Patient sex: M
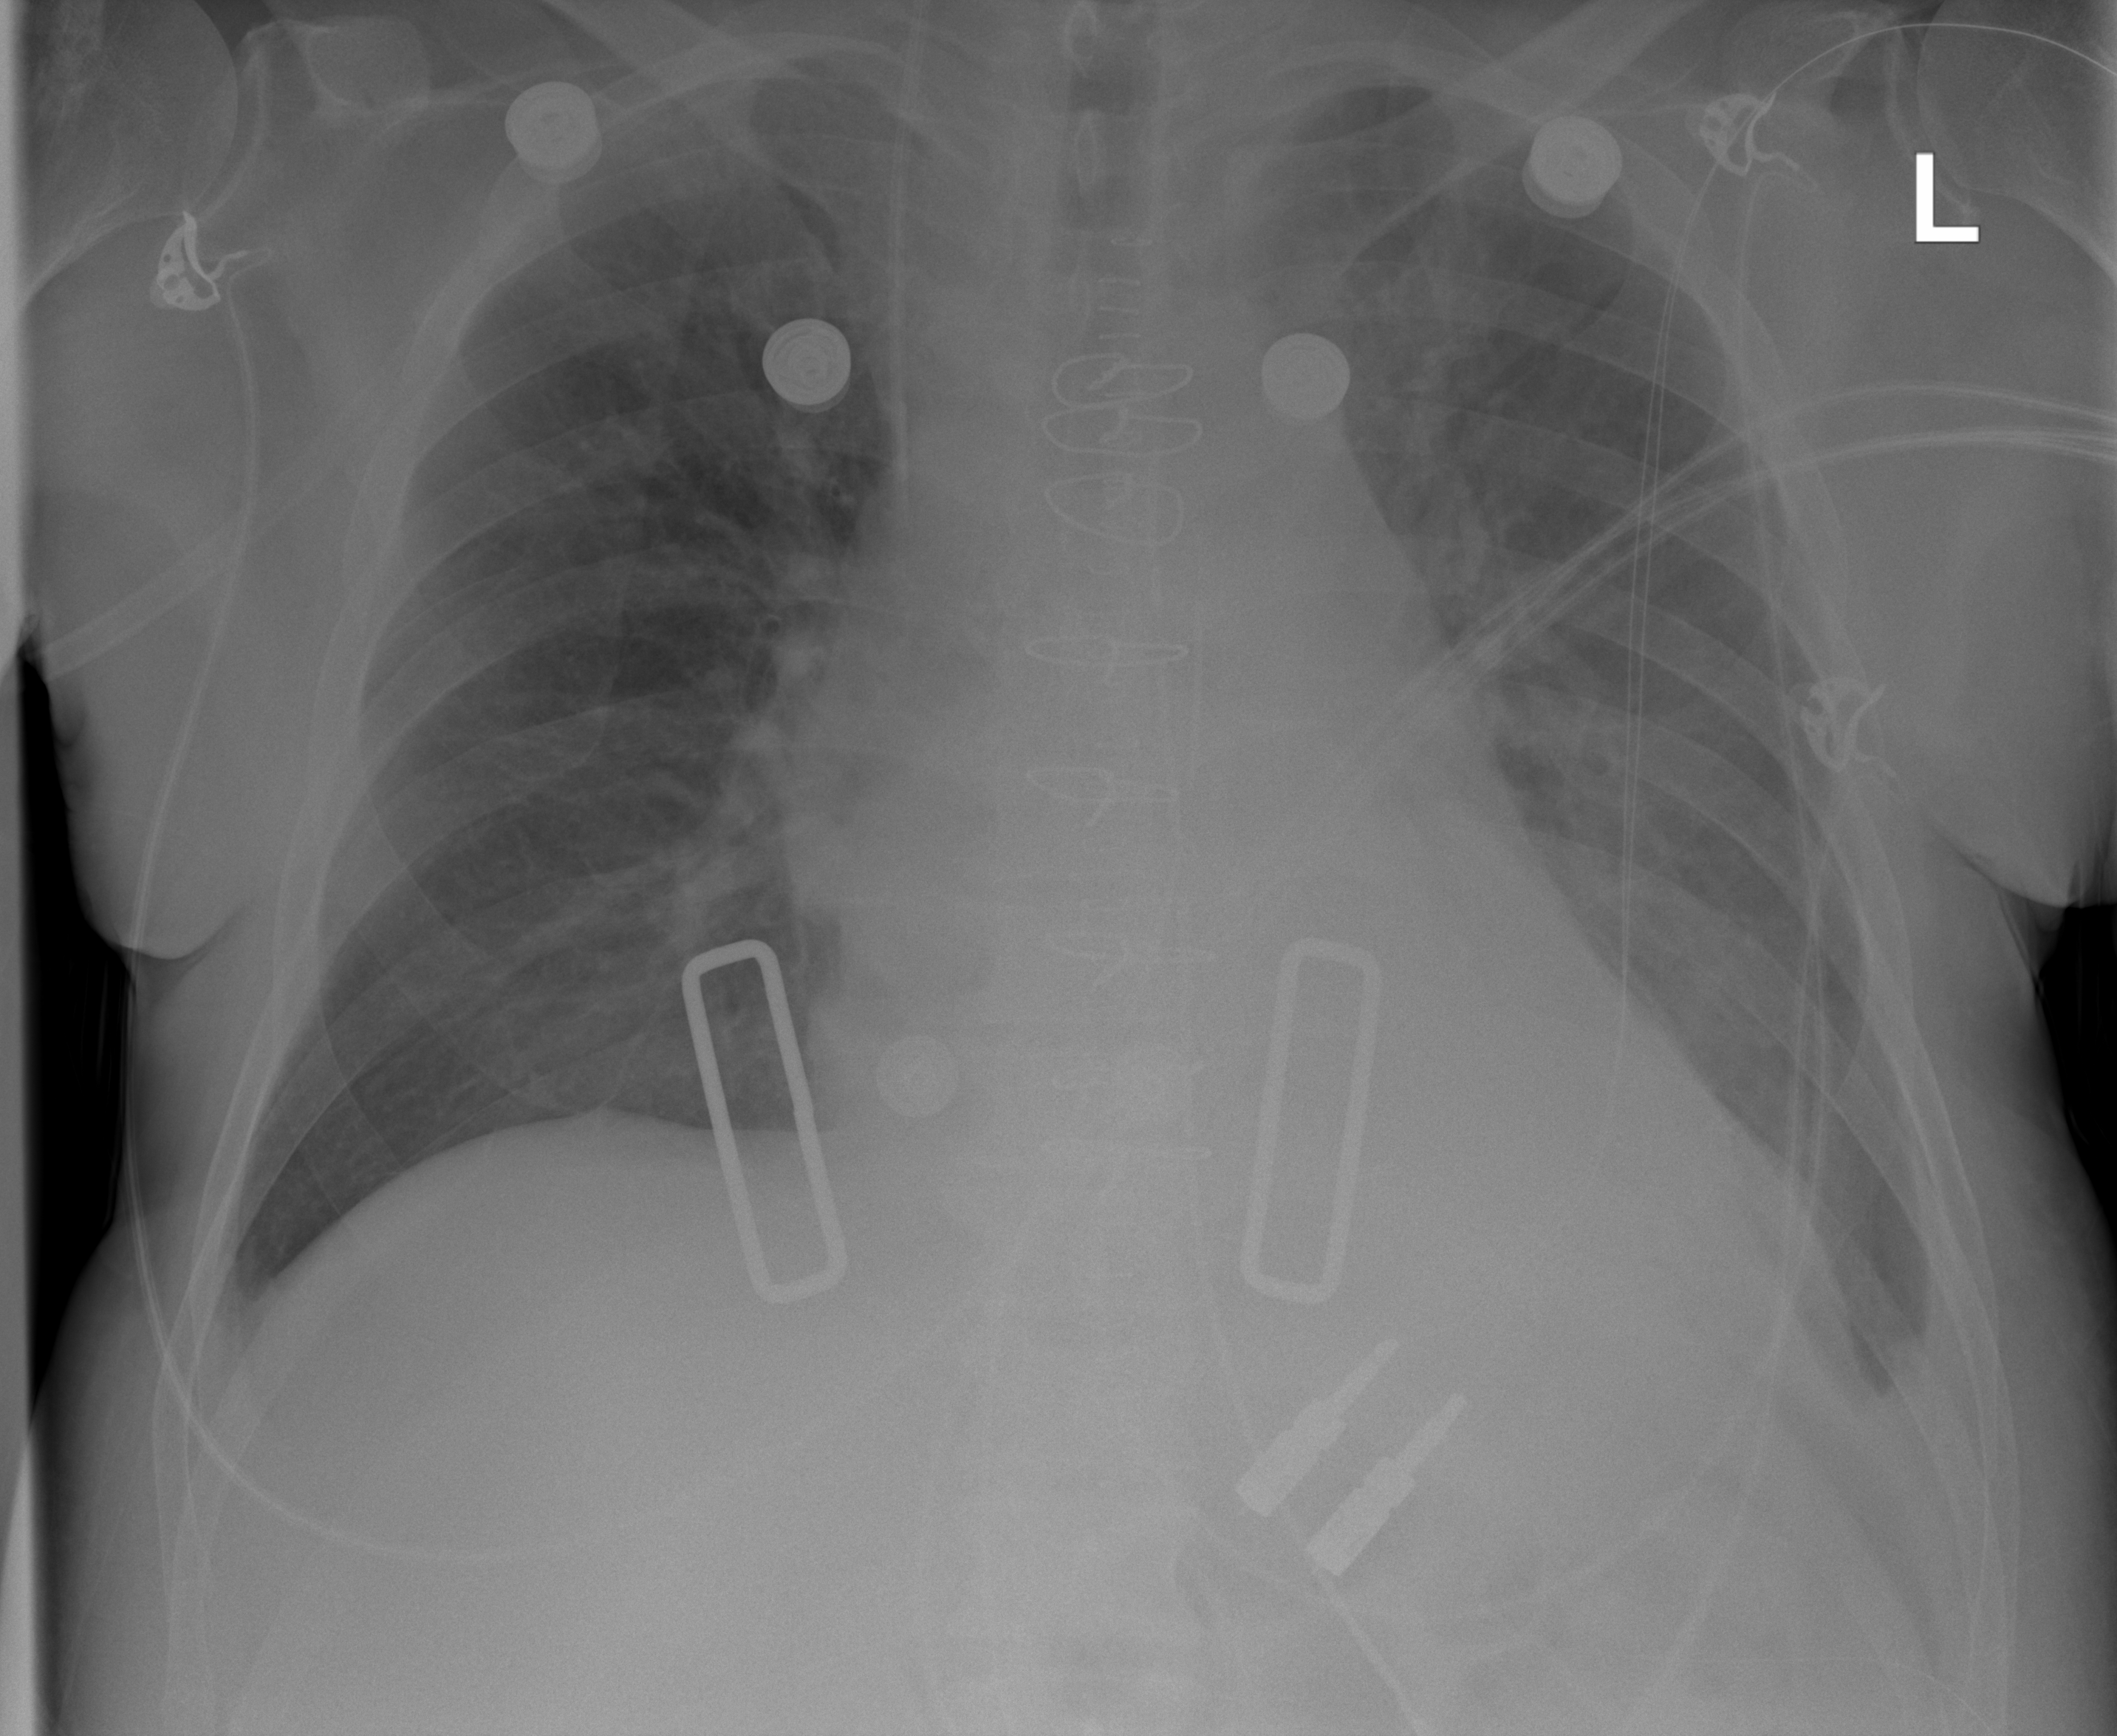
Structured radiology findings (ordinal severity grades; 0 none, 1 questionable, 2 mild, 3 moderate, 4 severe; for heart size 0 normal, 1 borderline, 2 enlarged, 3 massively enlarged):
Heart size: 2
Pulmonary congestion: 1
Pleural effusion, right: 0
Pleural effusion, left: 2
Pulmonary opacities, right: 0
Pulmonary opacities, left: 0
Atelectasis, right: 0
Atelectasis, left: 2